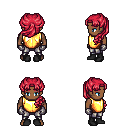
a pixel art fantasy rpg character, male body template, human, dark skin, gold chest armor, metal pants, ruby red princess hairstyle, metal gloves, black shoes, four views (front, back, left, right), 2x2 character sprite sheet, small pixel art, hard edges, no anti-aliasing